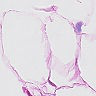
Metastatic tissue present: no